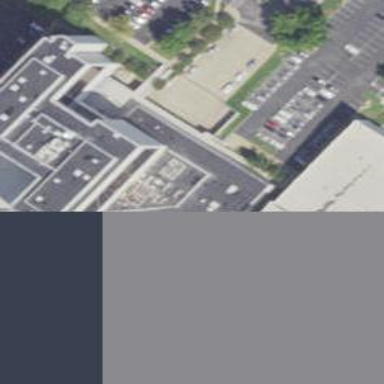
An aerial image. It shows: Government transportation office building.